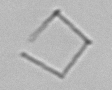
Label: Nanoneis